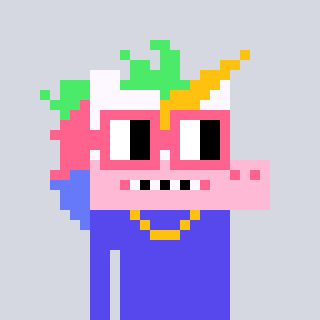
a pixel art character with square pink glasses, a unicorn-shaped head and a computerblue-colored body on a cool background